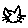
Label: cat